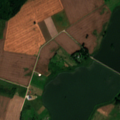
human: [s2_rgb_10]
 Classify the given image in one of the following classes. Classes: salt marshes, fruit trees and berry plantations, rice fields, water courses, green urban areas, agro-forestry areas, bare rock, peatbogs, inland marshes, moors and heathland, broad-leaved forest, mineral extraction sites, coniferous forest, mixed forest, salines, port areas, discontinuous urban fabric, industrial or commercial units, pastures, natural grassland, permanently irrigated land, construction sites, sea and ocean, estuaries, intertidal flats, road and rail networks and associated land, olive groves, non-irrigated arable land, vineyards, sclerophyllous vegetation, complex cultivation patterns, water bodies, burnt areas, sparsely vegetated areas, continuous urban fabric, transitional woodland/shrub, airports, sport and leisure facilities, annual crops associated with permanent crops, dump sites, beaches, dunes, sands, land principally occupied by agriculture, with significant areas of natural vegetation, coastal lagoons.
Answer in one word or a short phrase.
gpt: non-irrigated arable land, complex cultivation patterns, land principally occupied by agriculture, with significant areas of natural vegetation, mixed forest, transitional woodland/shrub, water bodies